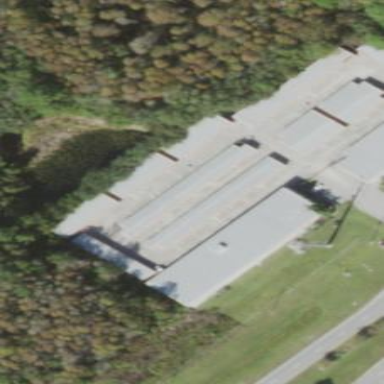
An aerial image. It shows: Storage rental shop located in building.